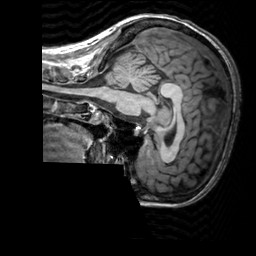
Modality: T1w
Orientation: sagittal
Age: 25
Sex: female
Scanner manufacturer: siemens
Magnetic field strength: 3 T
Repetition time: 2.3 s
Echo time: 0.00303 s